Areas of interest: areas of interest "Commercial service"
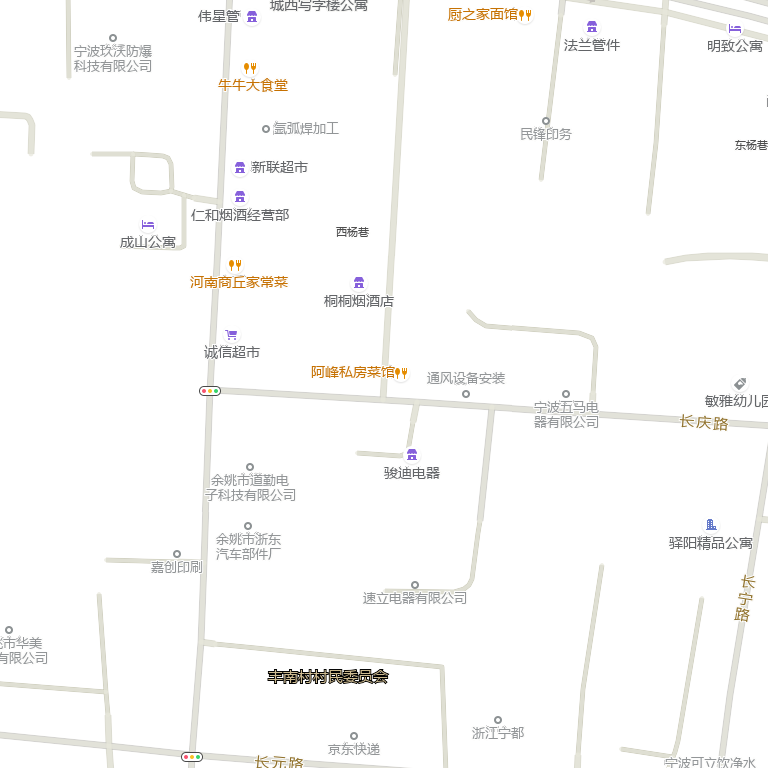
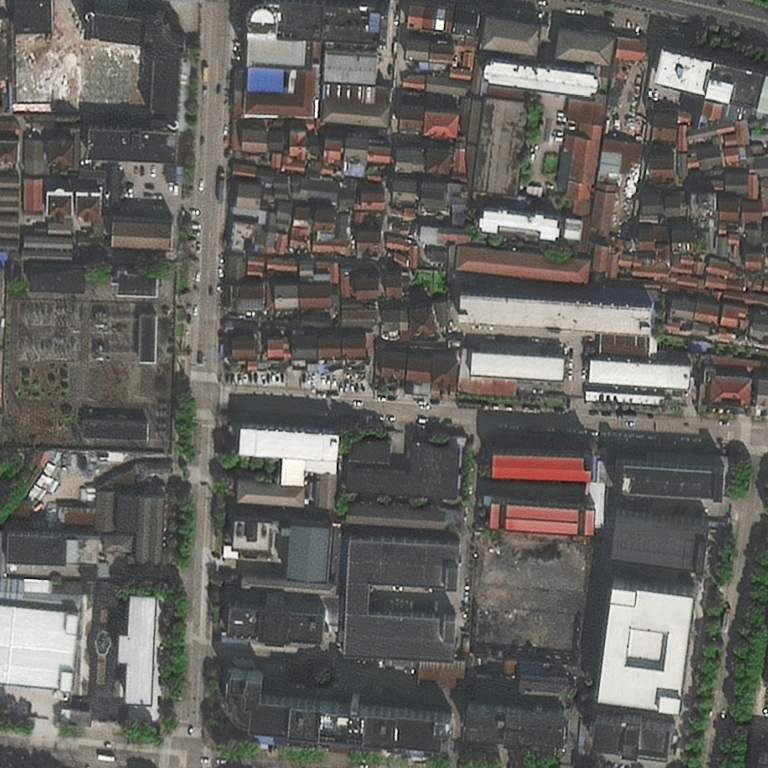